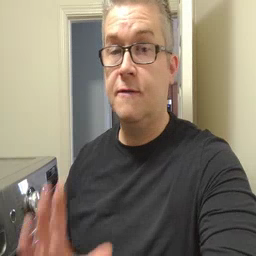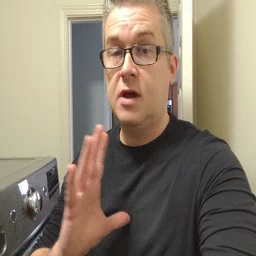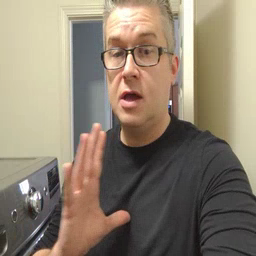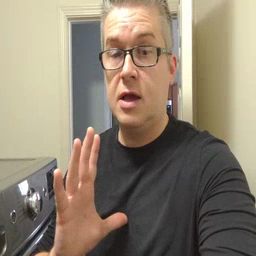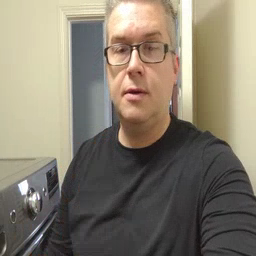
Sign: fine